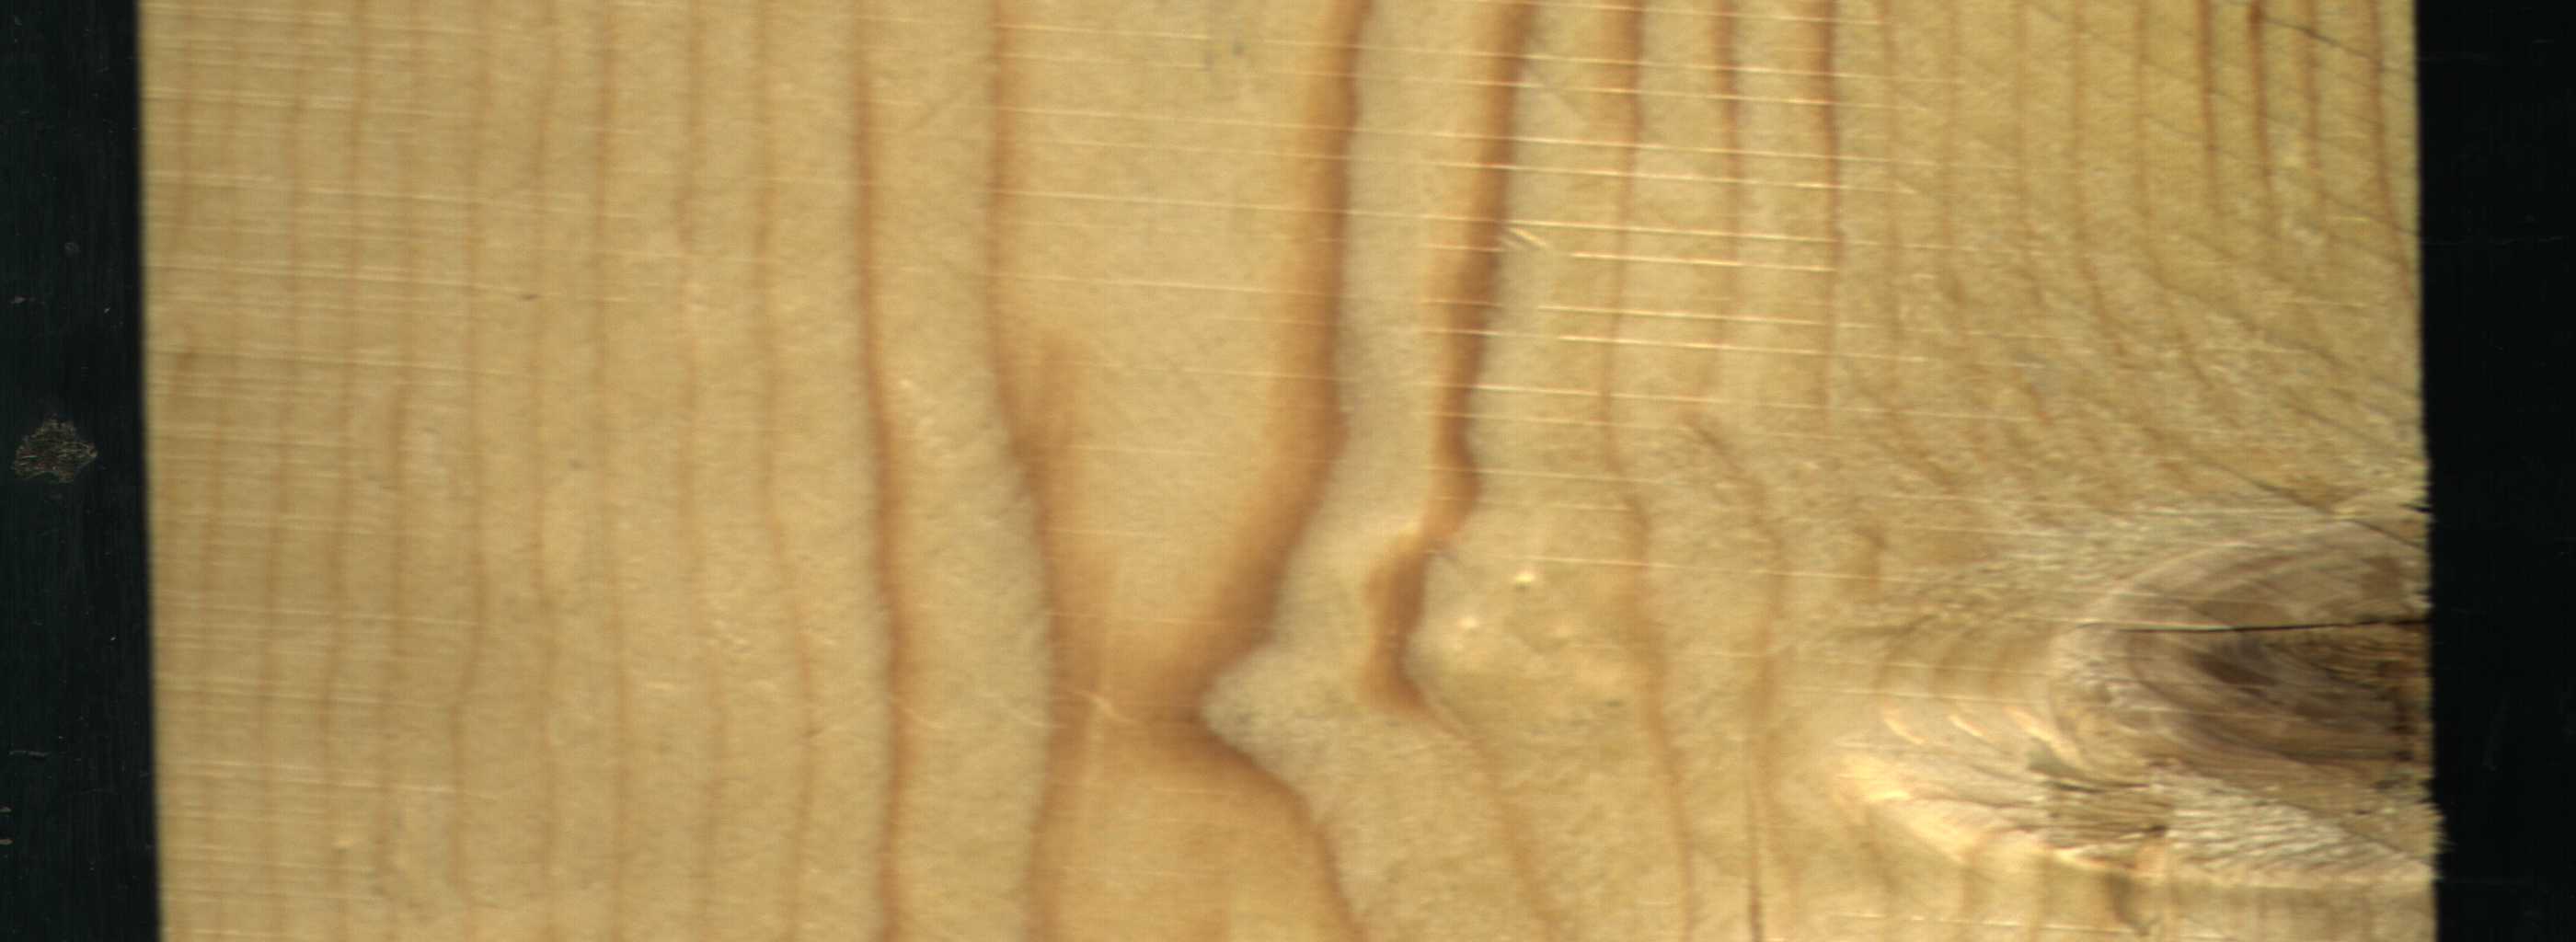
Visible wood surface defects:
knot_with_crack